Question: I have a view controller containing a container view. This container view is being used to show an 'UIPageViewController' and its various pages.
The view containing the container view also contains a navigation bar at the top of the page - which has the Page Control item in it.
This is the arrangement:
When it runs, I can swipe between the green and blue view controllers, and the navigation bar doesn't move. How do I update the Page Control to show which page I am on?
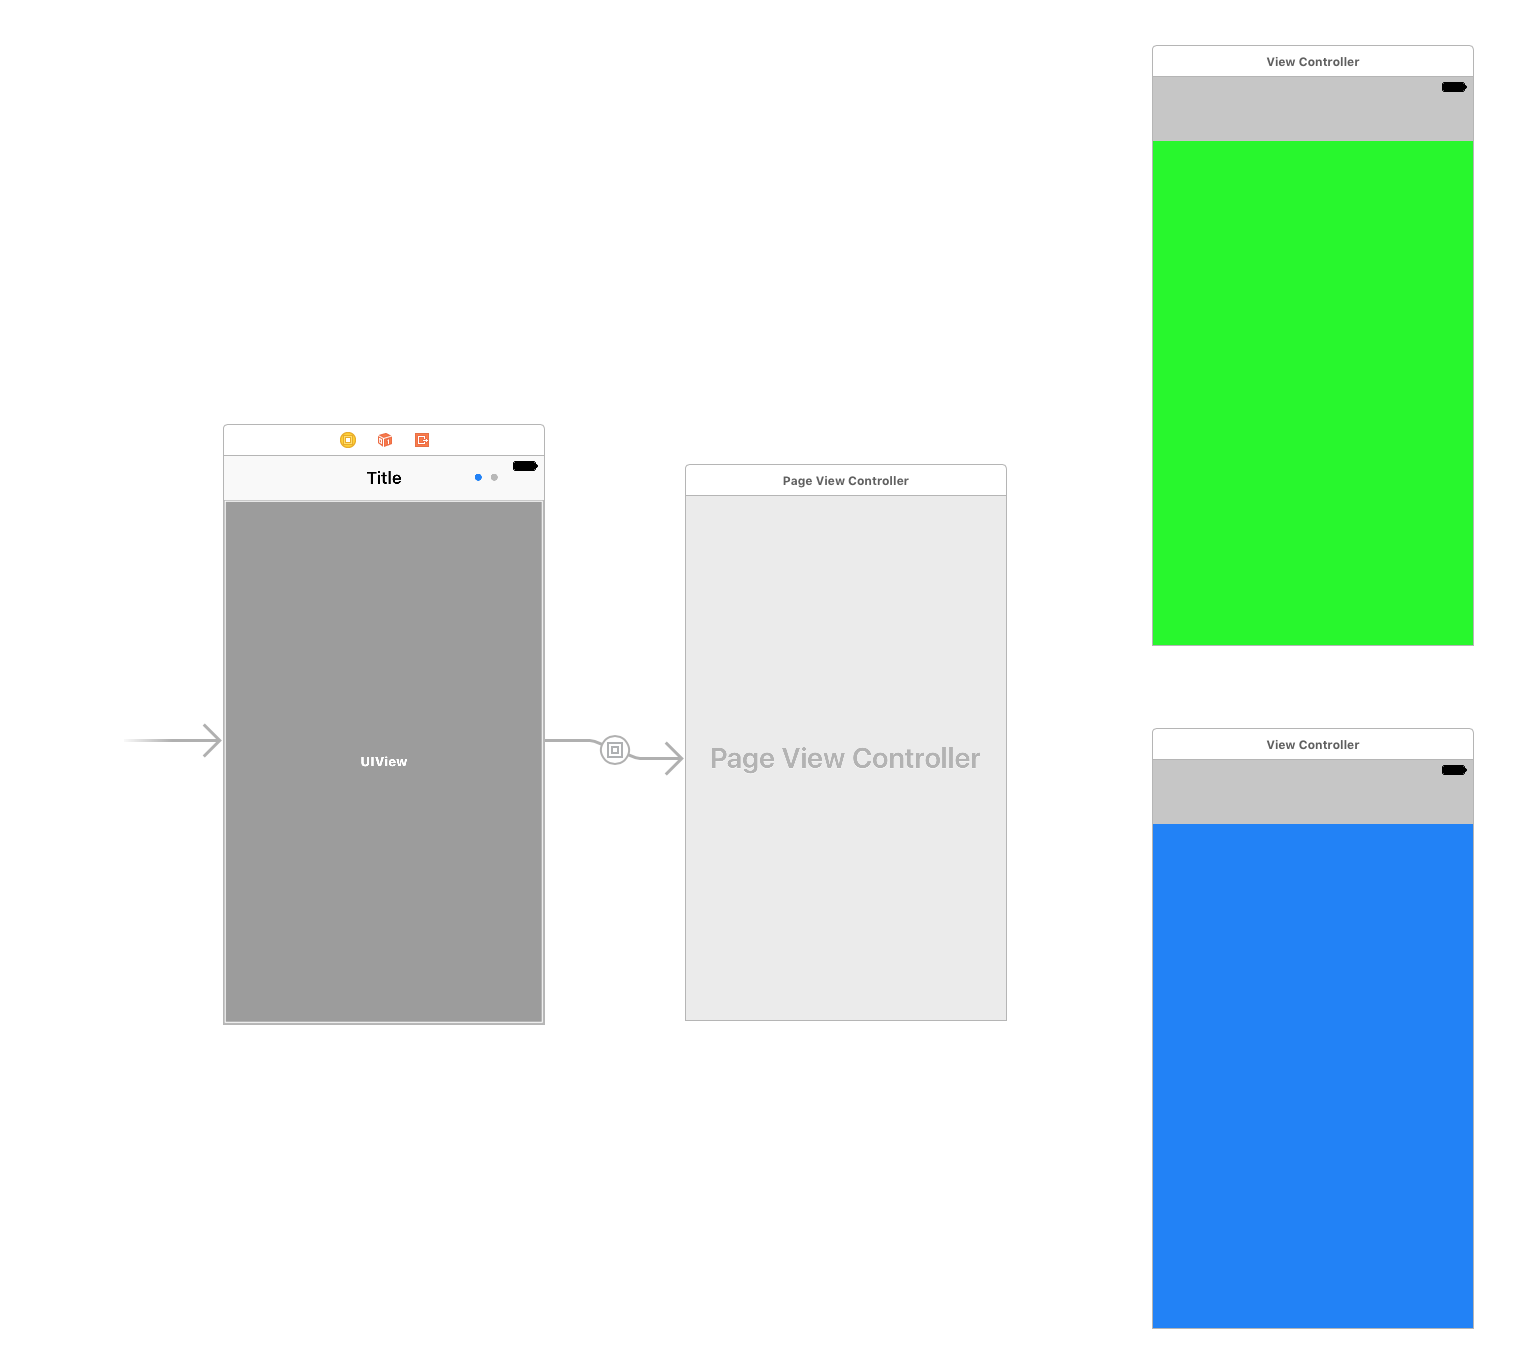
Answer: You should use UIPageViewControllerDataSource
'''
func presentationCount(for: UIPageViewController)
func presentationIndex(for: UIPageViewController)
'''